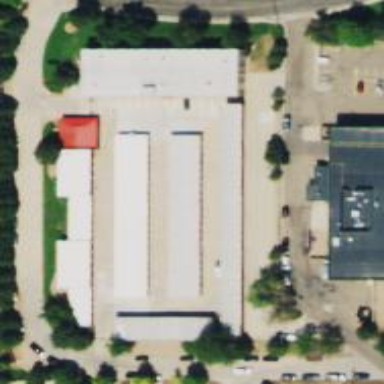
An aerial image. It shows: Commercial area with storage rental shop.